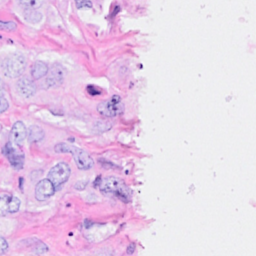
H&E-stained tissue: Breast